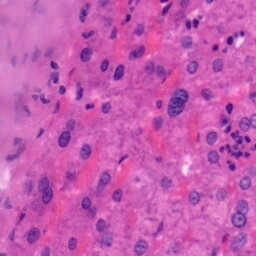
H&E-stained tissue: Liver